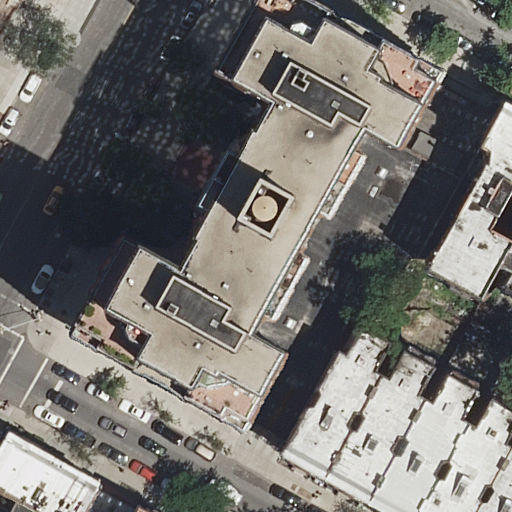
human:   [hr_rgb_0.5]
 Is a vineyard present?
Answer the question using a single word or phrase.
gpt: no

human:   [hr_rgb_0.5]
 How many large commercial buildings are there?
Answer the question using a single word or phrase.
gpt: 0

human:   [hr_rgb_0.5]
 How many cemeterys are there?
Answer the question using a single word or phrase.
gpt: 0

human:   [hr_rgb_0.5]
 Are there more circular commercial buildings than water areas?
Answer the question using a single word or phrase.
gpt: no

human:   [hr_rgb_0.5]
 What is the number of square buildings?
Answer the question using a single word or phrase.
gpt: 0

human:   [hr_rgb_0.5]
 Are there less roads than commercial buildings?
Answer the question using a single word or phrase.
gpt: no

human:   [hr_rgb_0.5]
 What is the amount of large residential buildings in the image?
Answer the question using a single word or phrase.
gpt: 1

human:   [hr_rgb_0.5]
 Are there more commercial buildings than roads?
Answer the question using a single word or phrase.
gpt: no

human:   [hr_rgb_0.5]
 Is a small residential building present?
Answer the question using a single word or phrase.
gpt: yes

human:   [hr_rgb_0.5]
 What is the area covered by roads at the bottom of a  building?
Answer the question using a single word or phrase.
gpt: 0m2

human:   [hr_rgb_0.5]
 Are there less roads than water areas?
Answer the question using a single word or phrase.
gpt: no

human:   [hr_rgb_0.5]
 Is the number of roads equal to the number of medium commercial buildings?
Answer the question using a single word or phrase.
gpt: no

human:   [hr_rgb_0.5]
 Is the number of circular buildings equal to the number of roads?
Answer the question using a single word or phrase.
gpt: no

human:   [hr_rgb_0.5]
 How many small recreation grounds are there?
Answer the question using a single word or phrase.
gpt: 0

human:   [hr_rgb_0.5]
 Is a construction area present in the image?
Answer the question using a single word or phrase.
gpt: no

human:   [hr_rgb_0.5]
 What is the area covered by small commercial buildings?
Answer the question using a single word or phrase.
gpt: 0m2

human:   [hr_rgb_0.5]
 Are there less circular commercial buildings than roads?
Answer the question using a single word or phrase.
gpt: yes

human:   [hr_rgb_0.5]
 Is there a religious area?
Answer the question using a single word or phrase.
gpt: no

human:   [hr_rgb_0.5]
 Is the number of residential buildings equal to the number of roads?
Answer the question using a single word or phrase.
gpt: no

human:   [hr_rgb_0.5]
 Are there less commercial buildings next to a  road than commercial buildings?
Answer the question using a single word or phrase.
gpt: no

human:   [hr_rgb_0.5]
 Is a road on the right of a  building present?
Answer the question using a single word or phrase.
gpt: yes

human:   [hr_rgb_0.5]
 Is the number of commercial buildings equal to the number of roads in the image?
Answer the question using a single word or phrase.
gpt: no

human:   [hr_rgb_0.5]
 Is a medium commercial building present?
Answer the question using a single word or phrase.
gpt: no

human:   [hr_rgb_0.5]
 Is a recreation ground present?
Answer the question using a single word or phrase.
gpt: no

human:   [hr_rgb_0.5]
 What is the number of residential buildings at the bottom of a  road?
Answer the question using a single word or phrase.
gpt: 10

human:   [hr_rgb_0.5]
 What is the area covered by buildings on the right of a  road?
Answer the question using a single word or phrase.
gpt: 1145m2

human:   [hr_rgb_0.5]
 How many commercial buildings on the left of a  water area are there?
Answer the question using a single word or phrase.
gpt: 0

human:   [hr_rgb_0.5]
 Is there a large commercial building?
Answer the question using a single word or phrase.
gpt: no

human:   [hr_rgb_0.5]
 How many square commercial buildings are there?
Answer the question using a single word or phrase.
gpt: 0

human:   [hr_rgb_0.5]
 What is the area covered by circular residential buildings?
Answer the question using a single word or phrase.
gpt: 0m2

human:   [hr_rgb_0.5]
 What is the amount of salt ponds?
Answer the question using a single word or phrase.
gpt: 0

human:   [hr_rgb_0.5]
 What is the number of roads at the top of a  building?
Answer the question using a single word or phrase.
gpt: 3

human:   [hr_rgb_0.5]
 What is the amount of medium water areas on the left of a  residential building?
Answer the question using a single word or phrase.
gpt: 0

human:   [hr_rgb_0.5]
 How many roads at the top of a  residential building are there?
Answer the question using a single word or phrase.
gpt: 3

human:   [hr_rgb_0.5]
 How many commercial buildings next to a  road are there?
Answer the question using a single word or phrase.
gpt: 0

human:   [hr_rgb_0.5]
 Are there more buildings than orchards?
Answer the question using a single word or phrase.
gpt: yes